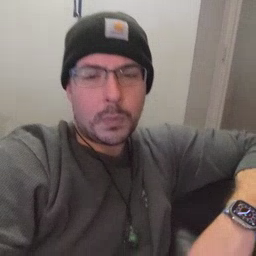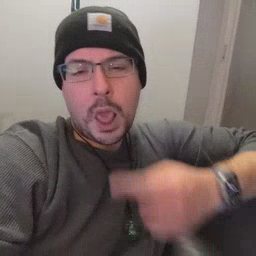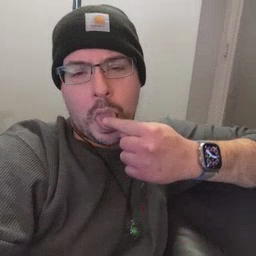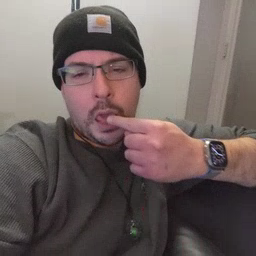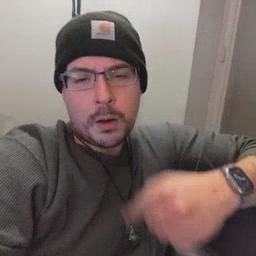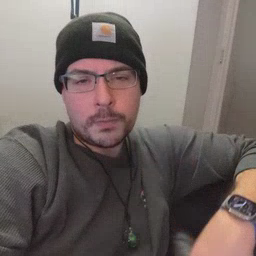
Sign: tongue